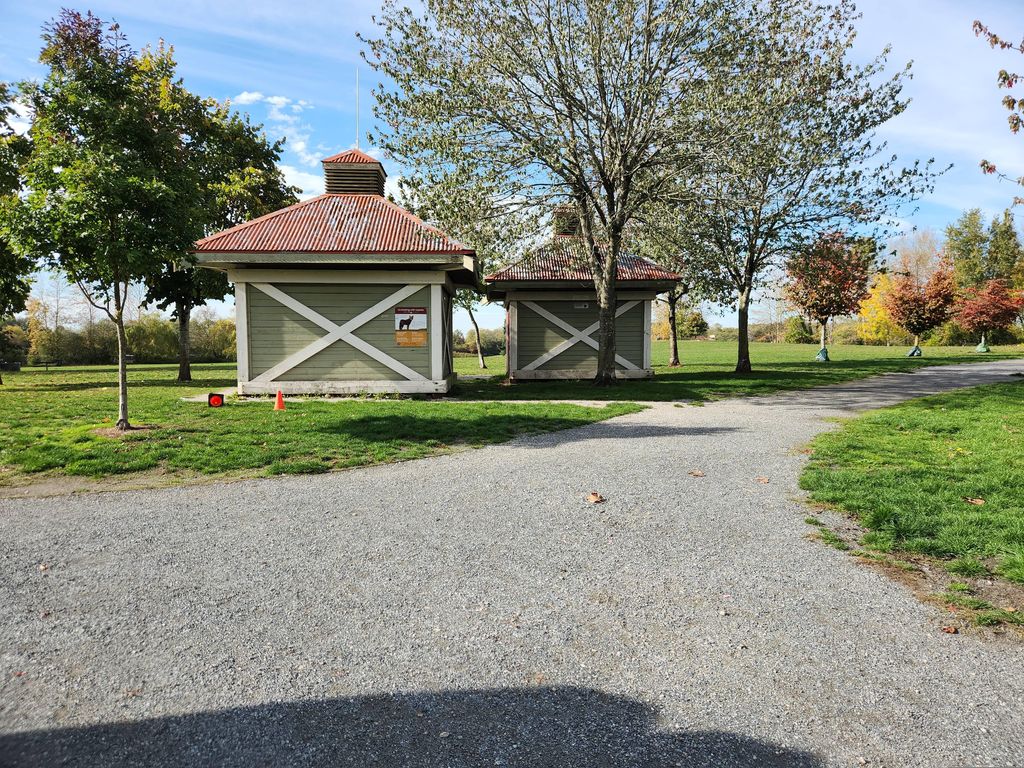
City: vancouver